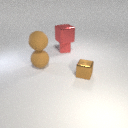
small brown metal cube in front of large brown rubber sphere